Question:
How to Launch REPL using java Swing application. As shown in Image. This REPL should be able to run all functions provided by Clojure Build-in libraray and other developed libraries by user. (provied as jar in classpath).
Point is, how to run from swing so that it will show user defined Namespace. like
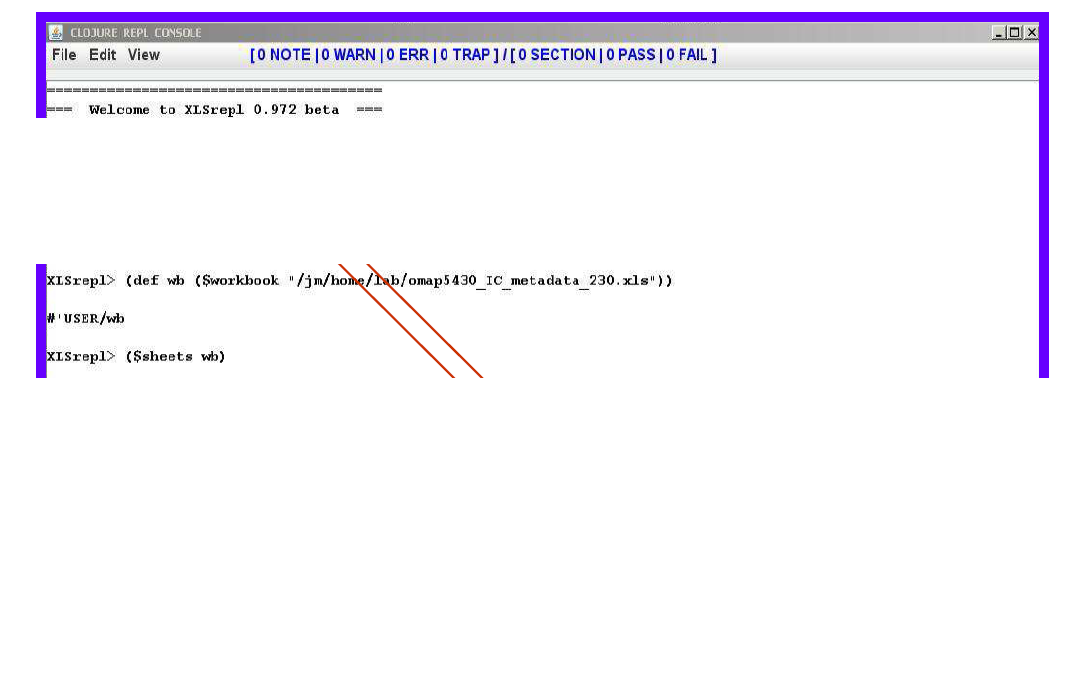
Answer: I'm not sure I understand your question exactly. Do you want to write such REPL or to just use it?
In any case, googling for "clojure swing repl" seems to show interesting results, one of which is: <URL>
N.B. I haven't tested this.